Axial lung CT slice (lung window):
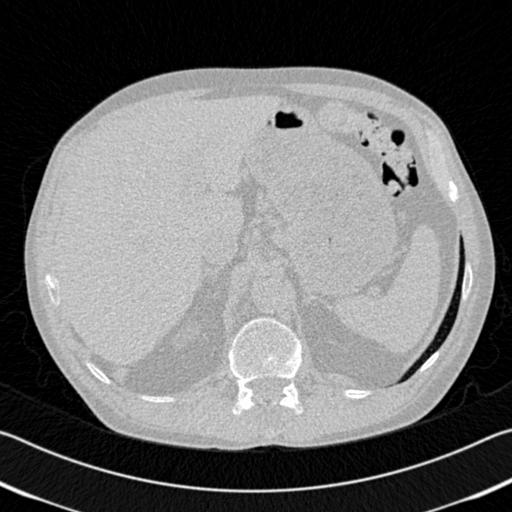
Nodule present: no